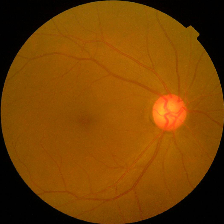
Diabetic retinopathy grade: No DR